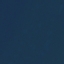
Land use / land cover class: SeaLake